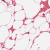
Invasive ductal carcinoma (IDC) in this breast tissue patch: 0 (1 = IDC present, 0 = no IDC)